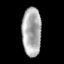
Tissue: skin
Cell type: Epithelial cells
Senescence score: 0.9059
Nuclear area (px): 920
Mean DAPI intensity: 170.962